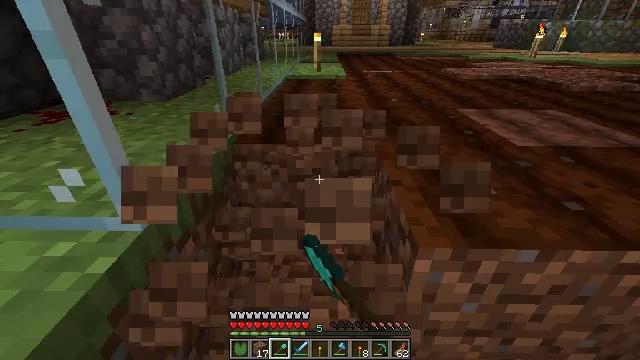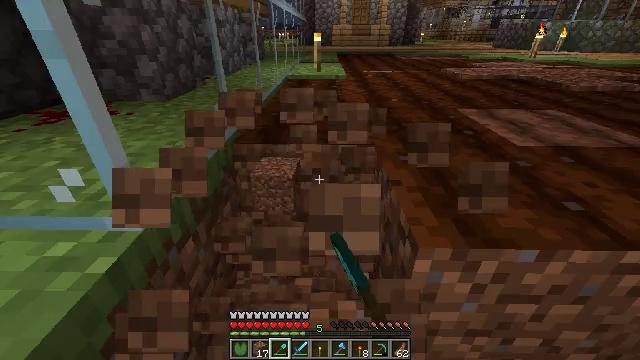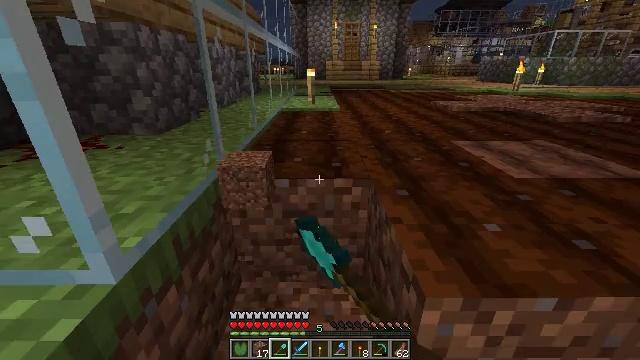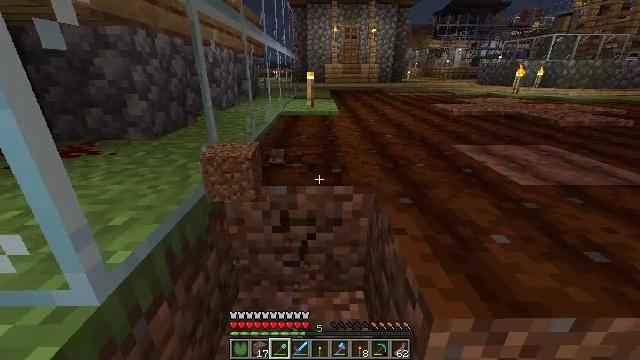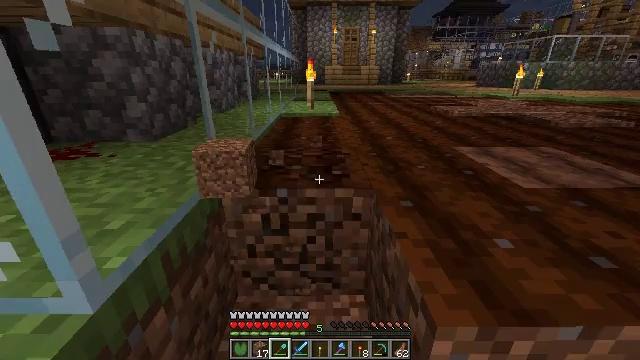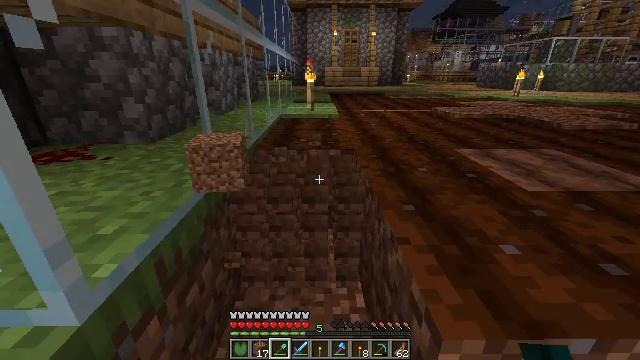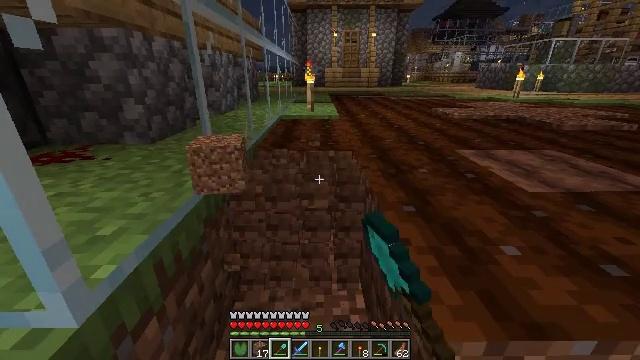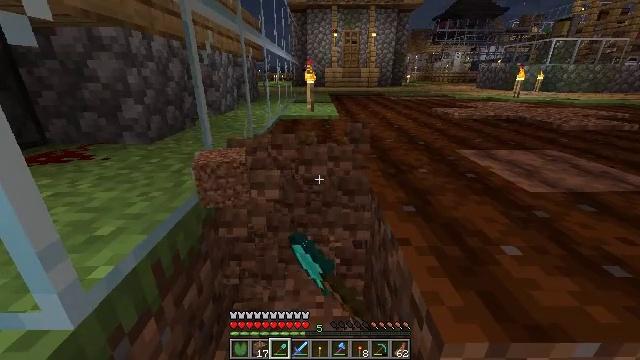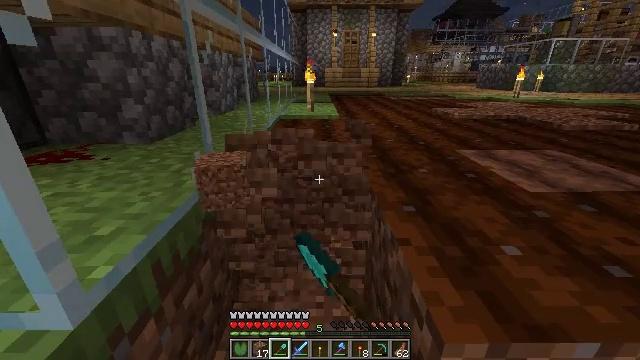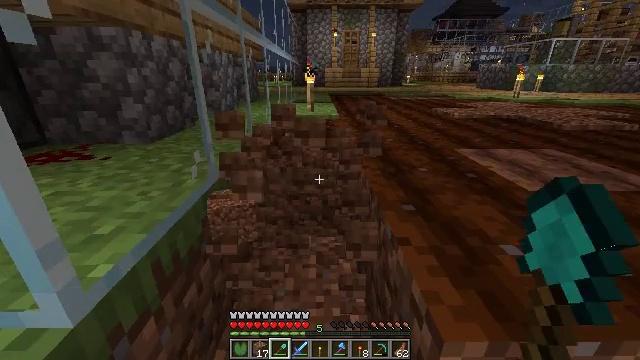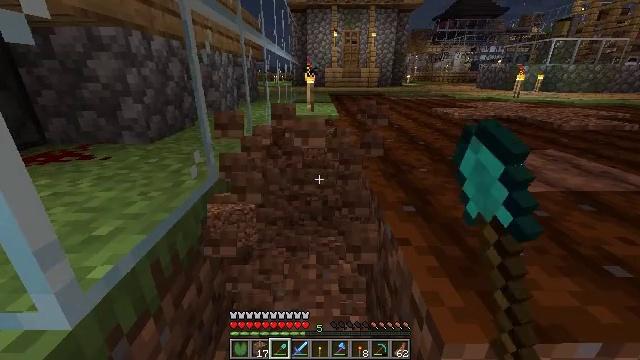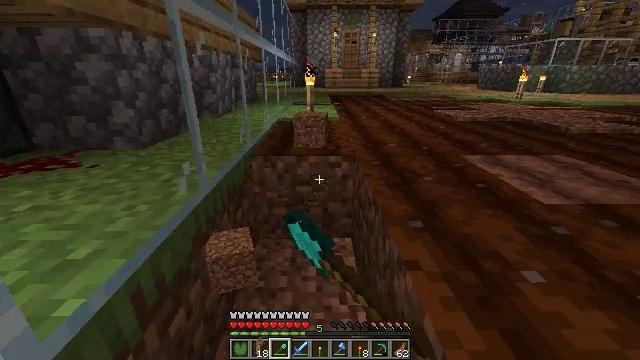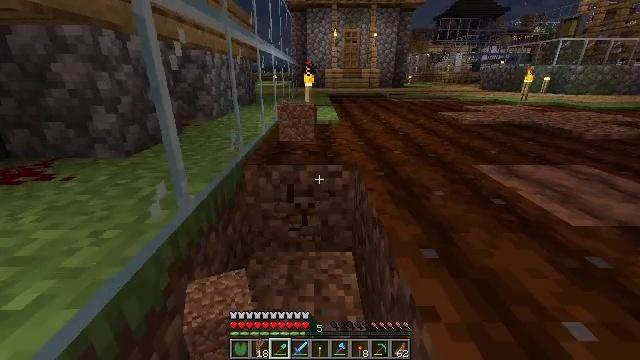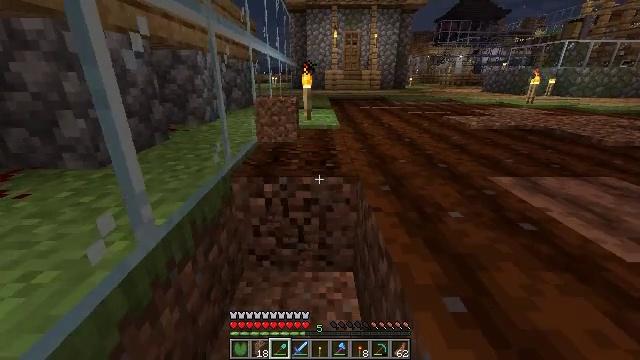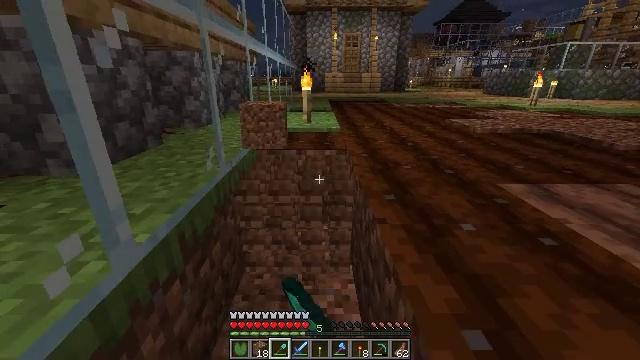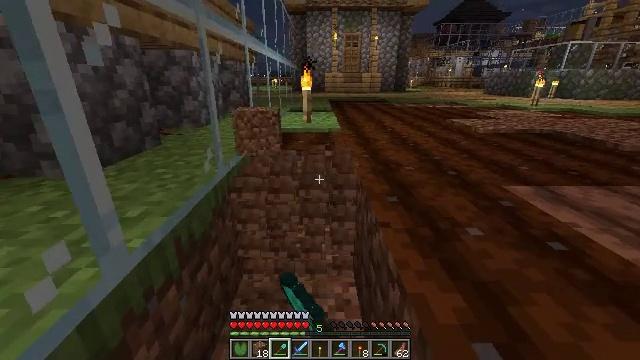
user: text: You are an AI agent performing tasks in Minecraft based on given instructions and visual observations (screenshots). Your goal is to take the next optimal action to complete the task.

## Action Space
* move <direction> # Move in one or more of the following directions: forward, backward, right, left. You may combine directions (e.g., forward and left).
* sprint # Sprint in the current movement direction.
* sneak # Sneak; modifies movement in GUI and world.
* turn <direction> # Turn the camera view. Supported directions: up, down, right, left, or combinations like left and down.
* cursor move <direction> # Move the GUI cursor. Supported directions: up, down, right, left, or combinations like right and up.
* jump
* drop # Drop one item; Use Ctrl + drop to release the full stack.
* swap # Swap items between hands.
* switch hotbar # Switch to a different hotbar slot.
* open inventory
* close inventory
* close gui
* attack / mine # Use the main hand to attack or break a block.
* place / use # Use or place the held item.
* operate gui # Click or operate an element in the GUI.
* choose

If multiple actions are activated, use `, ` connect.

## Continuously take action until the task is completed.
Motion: motion action
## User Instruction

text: Reclaim farmland by breaking it.
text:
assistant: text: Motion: attack / mine
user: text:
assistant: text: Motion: move forward, turn right and up, attack / mine
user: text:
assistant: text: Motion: attack / mine
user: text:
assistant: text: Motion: attack / mine
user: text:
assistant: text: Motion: attack / mine
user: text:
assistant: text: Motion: attack / mine
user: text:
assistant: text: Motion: attack / mine
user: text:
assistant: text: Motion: attack / mine
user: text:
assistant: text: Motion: attack / mine
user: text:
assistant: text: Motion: move forward, attack / mine
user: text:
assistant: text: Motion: move forward, attack / mine
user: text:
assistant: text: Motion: move forward, attack / mine
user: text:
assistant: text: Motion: move forward, attack / mine
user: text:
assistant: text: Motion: attack / mine
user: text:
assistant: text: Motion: attack / mine
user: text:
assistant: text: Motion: attack / mine
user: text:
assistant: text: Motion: attack / mine
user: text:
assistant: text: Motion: move forward, attack / mine
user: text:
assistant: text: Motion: move forward, attack / mine
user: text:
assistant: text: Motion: move forward, attack / mine
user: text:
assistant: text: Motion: move forward, attack / mine
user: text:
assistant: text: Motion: attack / mine
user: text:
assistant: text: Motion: attack / mine
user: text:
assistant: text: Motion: attack / mine
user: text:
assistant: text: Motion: move forward, attack / mine
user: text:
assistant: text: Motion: move forward, attack / mine
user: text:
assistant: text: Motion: move forward, attack / mine
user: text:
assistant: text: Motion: attack / mine